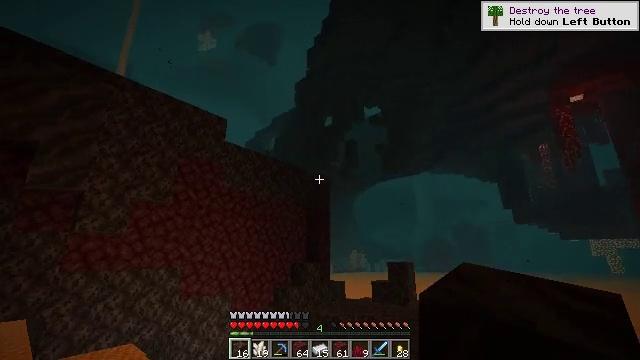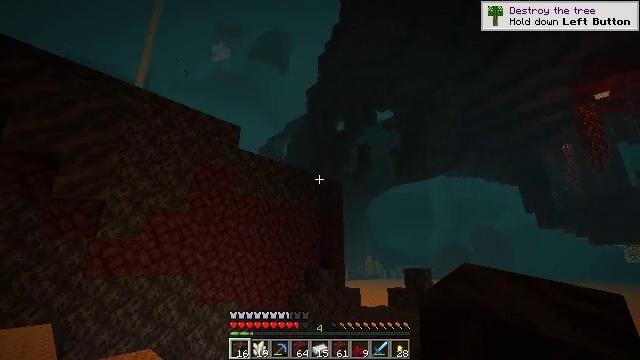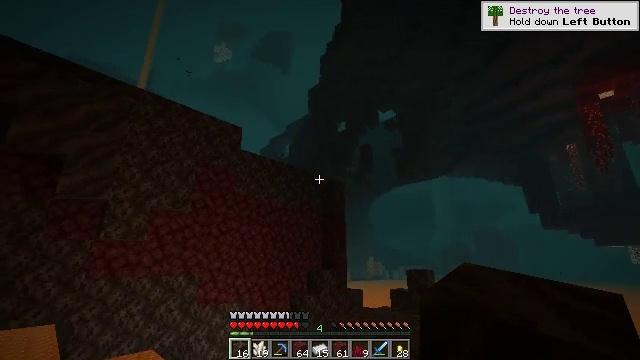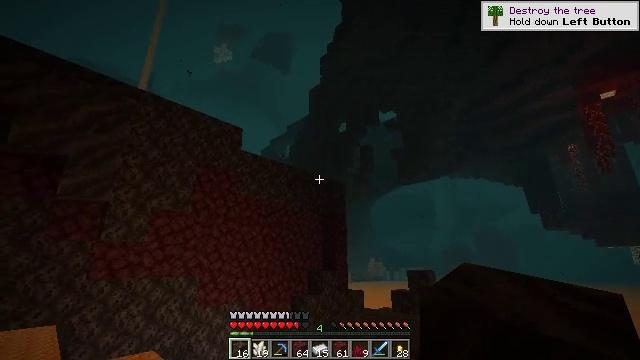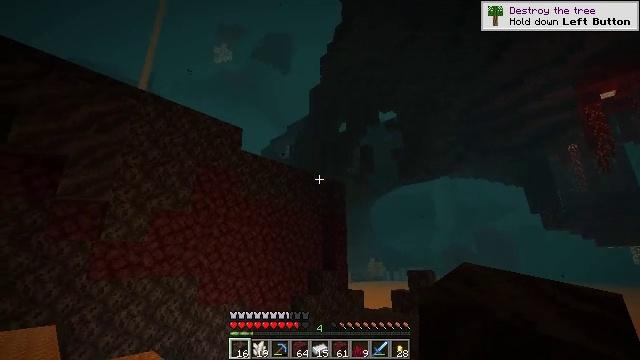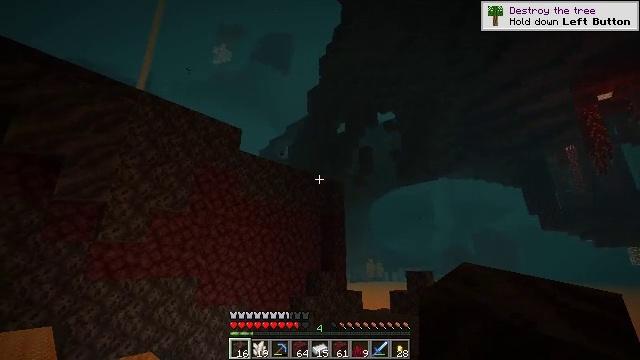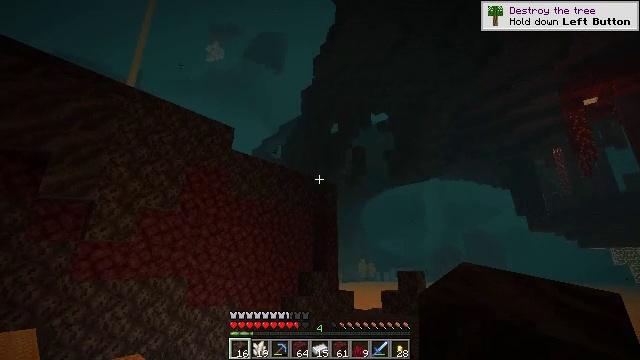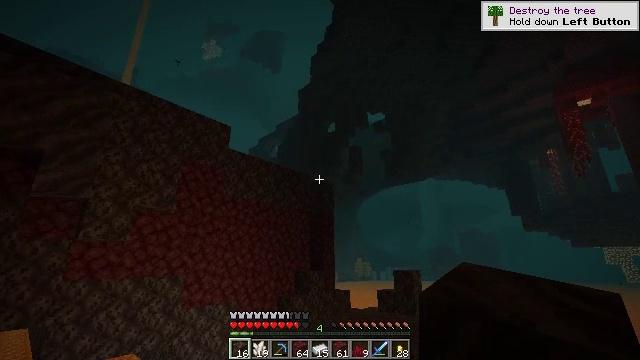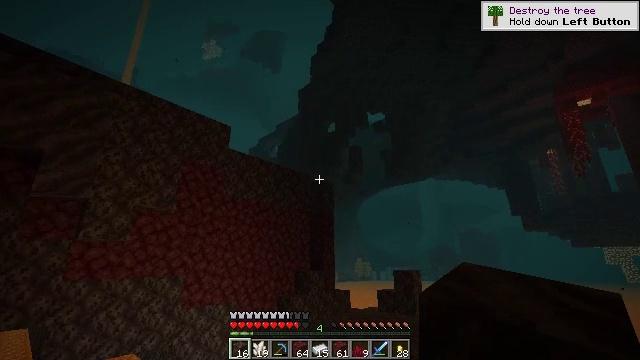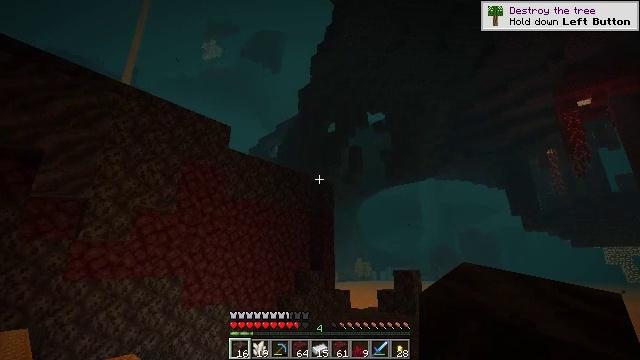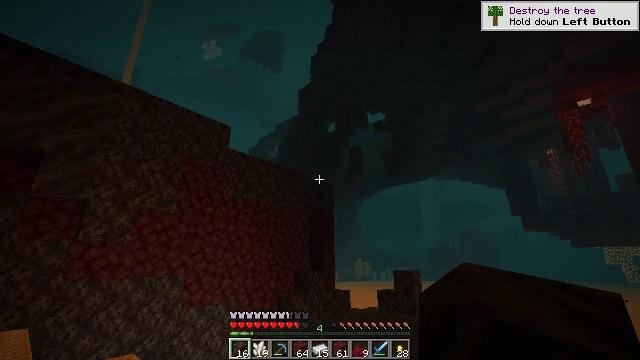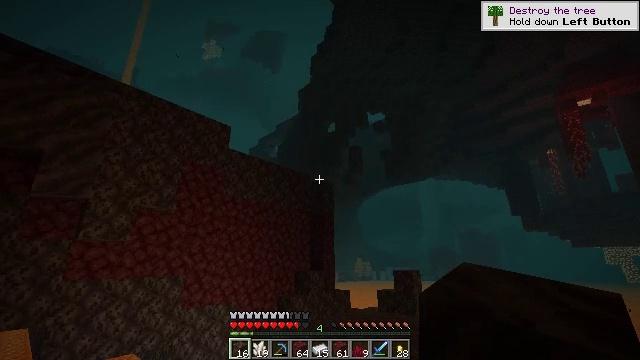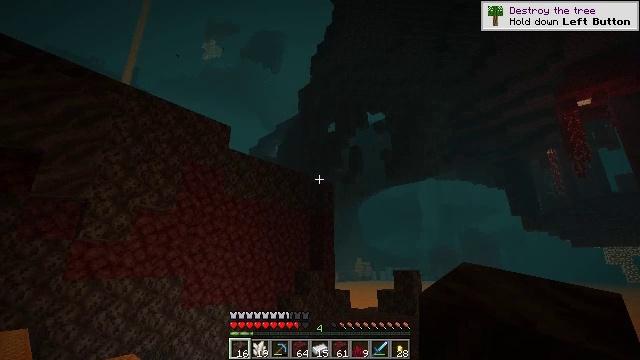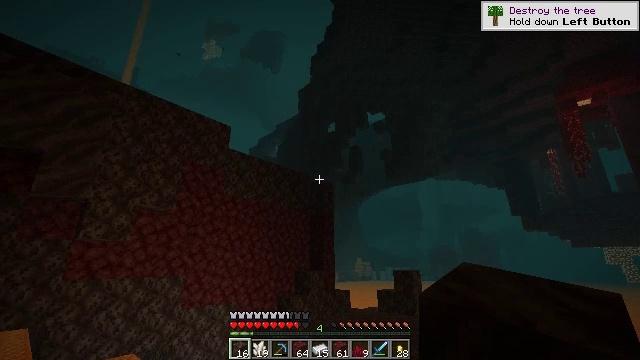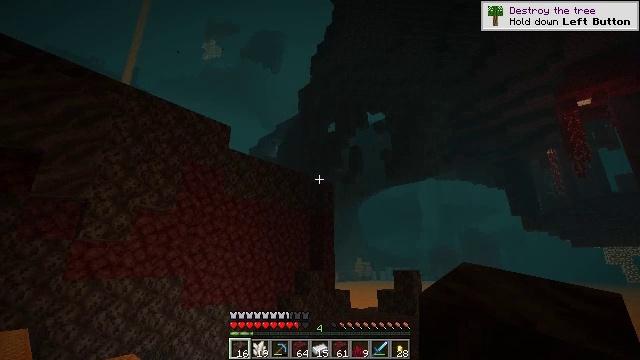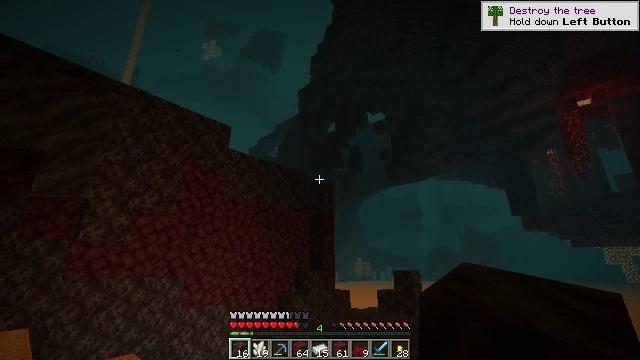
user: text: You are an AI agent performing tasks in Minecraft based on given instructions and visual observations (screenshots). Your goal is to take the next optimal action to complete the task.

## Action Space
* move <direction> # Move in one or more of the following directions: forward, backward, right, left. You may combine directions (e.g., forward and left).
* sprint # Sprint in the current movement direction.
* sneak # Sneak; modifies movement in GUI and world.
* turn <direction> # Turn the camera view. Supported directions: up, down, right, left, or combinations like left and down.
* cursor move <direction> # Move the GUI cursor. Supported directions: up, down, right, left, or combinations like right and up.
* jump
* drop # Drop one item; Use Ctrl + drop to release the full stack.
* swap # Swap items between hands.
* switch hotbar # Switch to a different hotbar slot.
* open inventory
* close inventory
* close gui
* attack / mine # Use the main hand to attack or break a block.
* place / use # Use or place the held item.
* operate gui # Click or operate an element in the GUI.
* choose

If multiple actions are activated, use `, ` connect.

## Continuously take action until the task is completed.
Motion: motion action
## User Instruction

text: Mine the block under the soul fire.
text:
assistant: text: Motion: turn left and up
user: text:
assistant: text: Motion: no_op
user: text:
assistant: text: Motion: no_op
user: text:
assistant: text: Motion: no_op
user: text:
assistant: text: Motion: no_op
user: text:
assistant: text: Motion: turn right
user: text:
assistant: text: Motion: no_op
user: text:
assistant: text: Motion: no_op
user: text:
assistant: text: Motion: no_op
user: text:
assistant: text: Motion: no_op
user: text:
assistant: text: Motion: no_op
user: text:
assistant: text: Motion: no_op
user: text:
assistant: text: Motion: no_op
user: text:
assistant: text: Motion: no_op
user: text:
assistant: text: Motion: no_op
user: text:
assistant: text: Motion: no_op
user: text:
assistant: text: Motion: no_op
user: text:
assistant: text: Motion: no_op
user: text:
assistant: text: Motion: no_op
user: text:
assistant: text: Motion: no_op
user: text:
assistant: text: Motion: no_op
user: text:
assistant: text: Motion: no_op
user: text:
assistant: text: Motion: no_op
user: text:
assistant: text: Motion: no_op
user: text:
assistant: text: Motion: no_op
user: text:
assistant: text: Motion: no_op
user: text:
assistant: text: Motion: no_op
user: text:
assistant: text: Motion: no_op
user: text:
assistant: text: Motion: no_op
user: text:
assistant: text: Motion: no_op